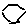
Label: hexagon